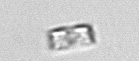
Label: Bacillariophyceae_morphotype1